Question: I was reading cpython source code and I am confused about these PyXXXObject,

I think there is a circular definition
---
it work !
'''
#include <stdio.h>
#include <stdlib.h>
typedef struct _object {
struct _typeobject *ob_type; // because it's a pointer!
} PyObject;
typedef struct {
PyObject ob_base;
} PyVarObject;
#define PyObject_VAR_HEAD PyVarObject ob_base;
typedef struct _typeobject {
PyObject_VAR_HEAD
const char *tp_name;
} PyTypeObject;
int main(int argc, char **argv) {
PyVarObject var;
return 0;
}
'''
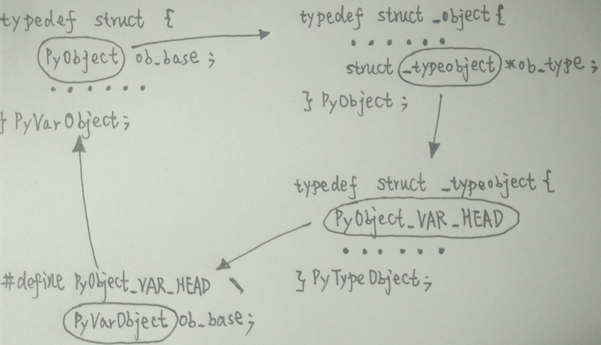
Answer: The defines are not actually evaluated until they are used so:
'''
typedef struct {
PyObject_VAR_HEAD
} PyVarObject;
'''
Is expanded to:
'''
typedef struct {
PyObject_HEAD
Py_ssize_t ob_size; /* Number of items in variable part */
} PyVarObject;
'''
And 'PyObject_HEAD' is defined as well so the above expands to:
'''
typedef struct {
_PyObject_HEAD_EXTRA
Py_ssize_t ob_refcnt;
struct _typeobject *ob_type;
Py_ssize_t ob_size; /* Number of items in variable part */
} PyVarObject;
'''
and _PyObject_HEAD_EXTRA is also a macro which depending on your compile time settings is either nothing or:
'''
struct _object *_ob_next;
struct _object *_ob_prev;
'''
So the declaration of 'PyVarObject' becomes one of:
'''
typedef struct {
Py_ssize_t ob_refcnt;
struct _typeobject *ob_type;
Py_ssize_t ob_size; /* Number of items in variable part */
} PyVarObject;
'''
or:
'''
typedef struct {
struct _object *_ob_next;
struct _object *_ob_prev;
Py_ssize_t ob_refcnt;
struct _typeobject *ob_type;
Py_ssize_t ob_size; /* Number of items in variable part */
} PyVarObject;
'''
At this stage the structure definition consists of simple types or pointers to structures that are explicitly stated as 'struct' the nice thing about which is that the compiler does not, at this stage, need to know what those structures are, since it knows that these are to structures, it just needs to allocate the storage for an address to this structure and remember that the type to be allocated to them is required to match.
This is actually a case of not .
'Include/object.h'